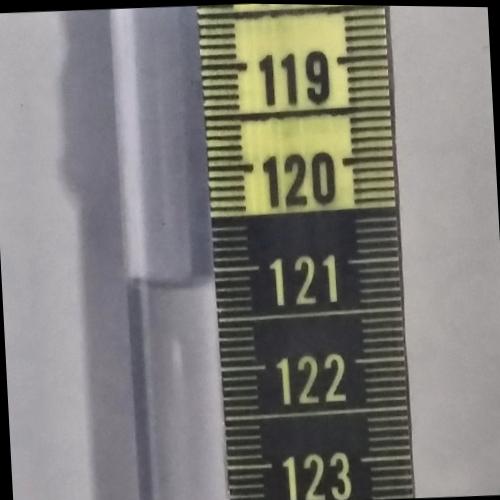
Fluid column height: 121.1 cm